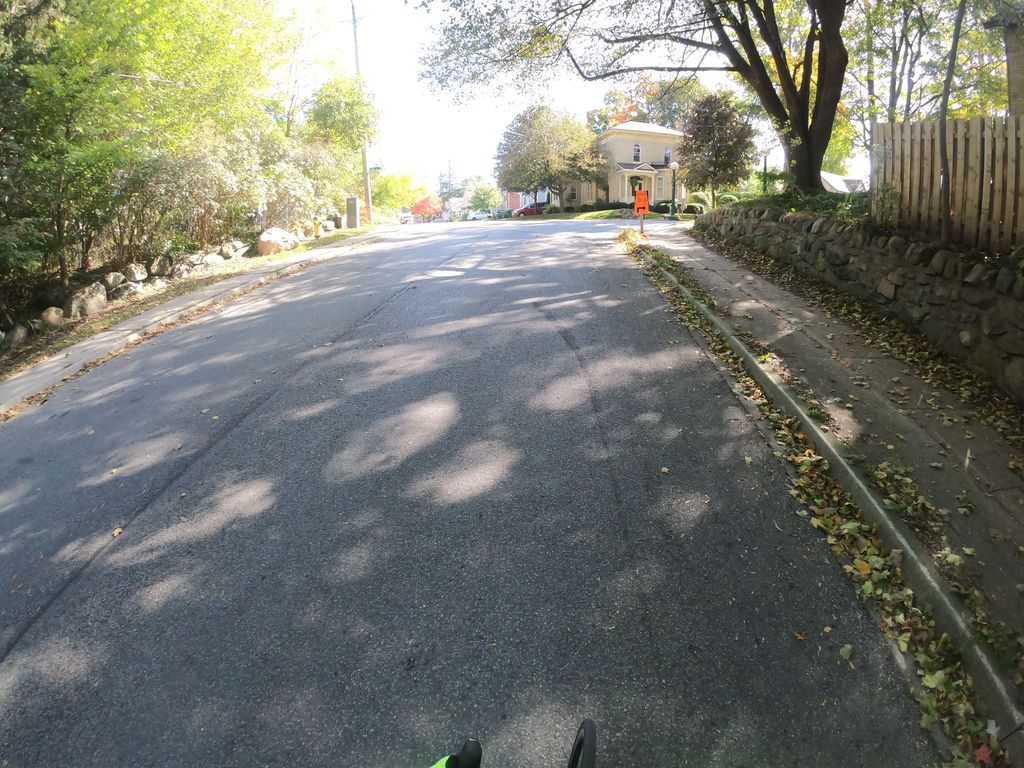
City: kitchener-waterloo